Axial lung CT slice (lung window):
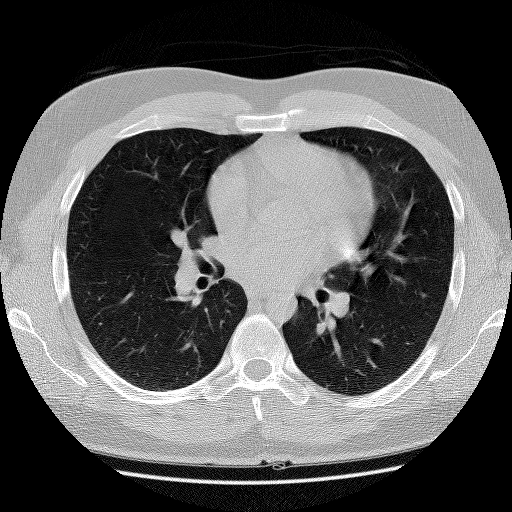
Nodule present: no